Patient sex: F
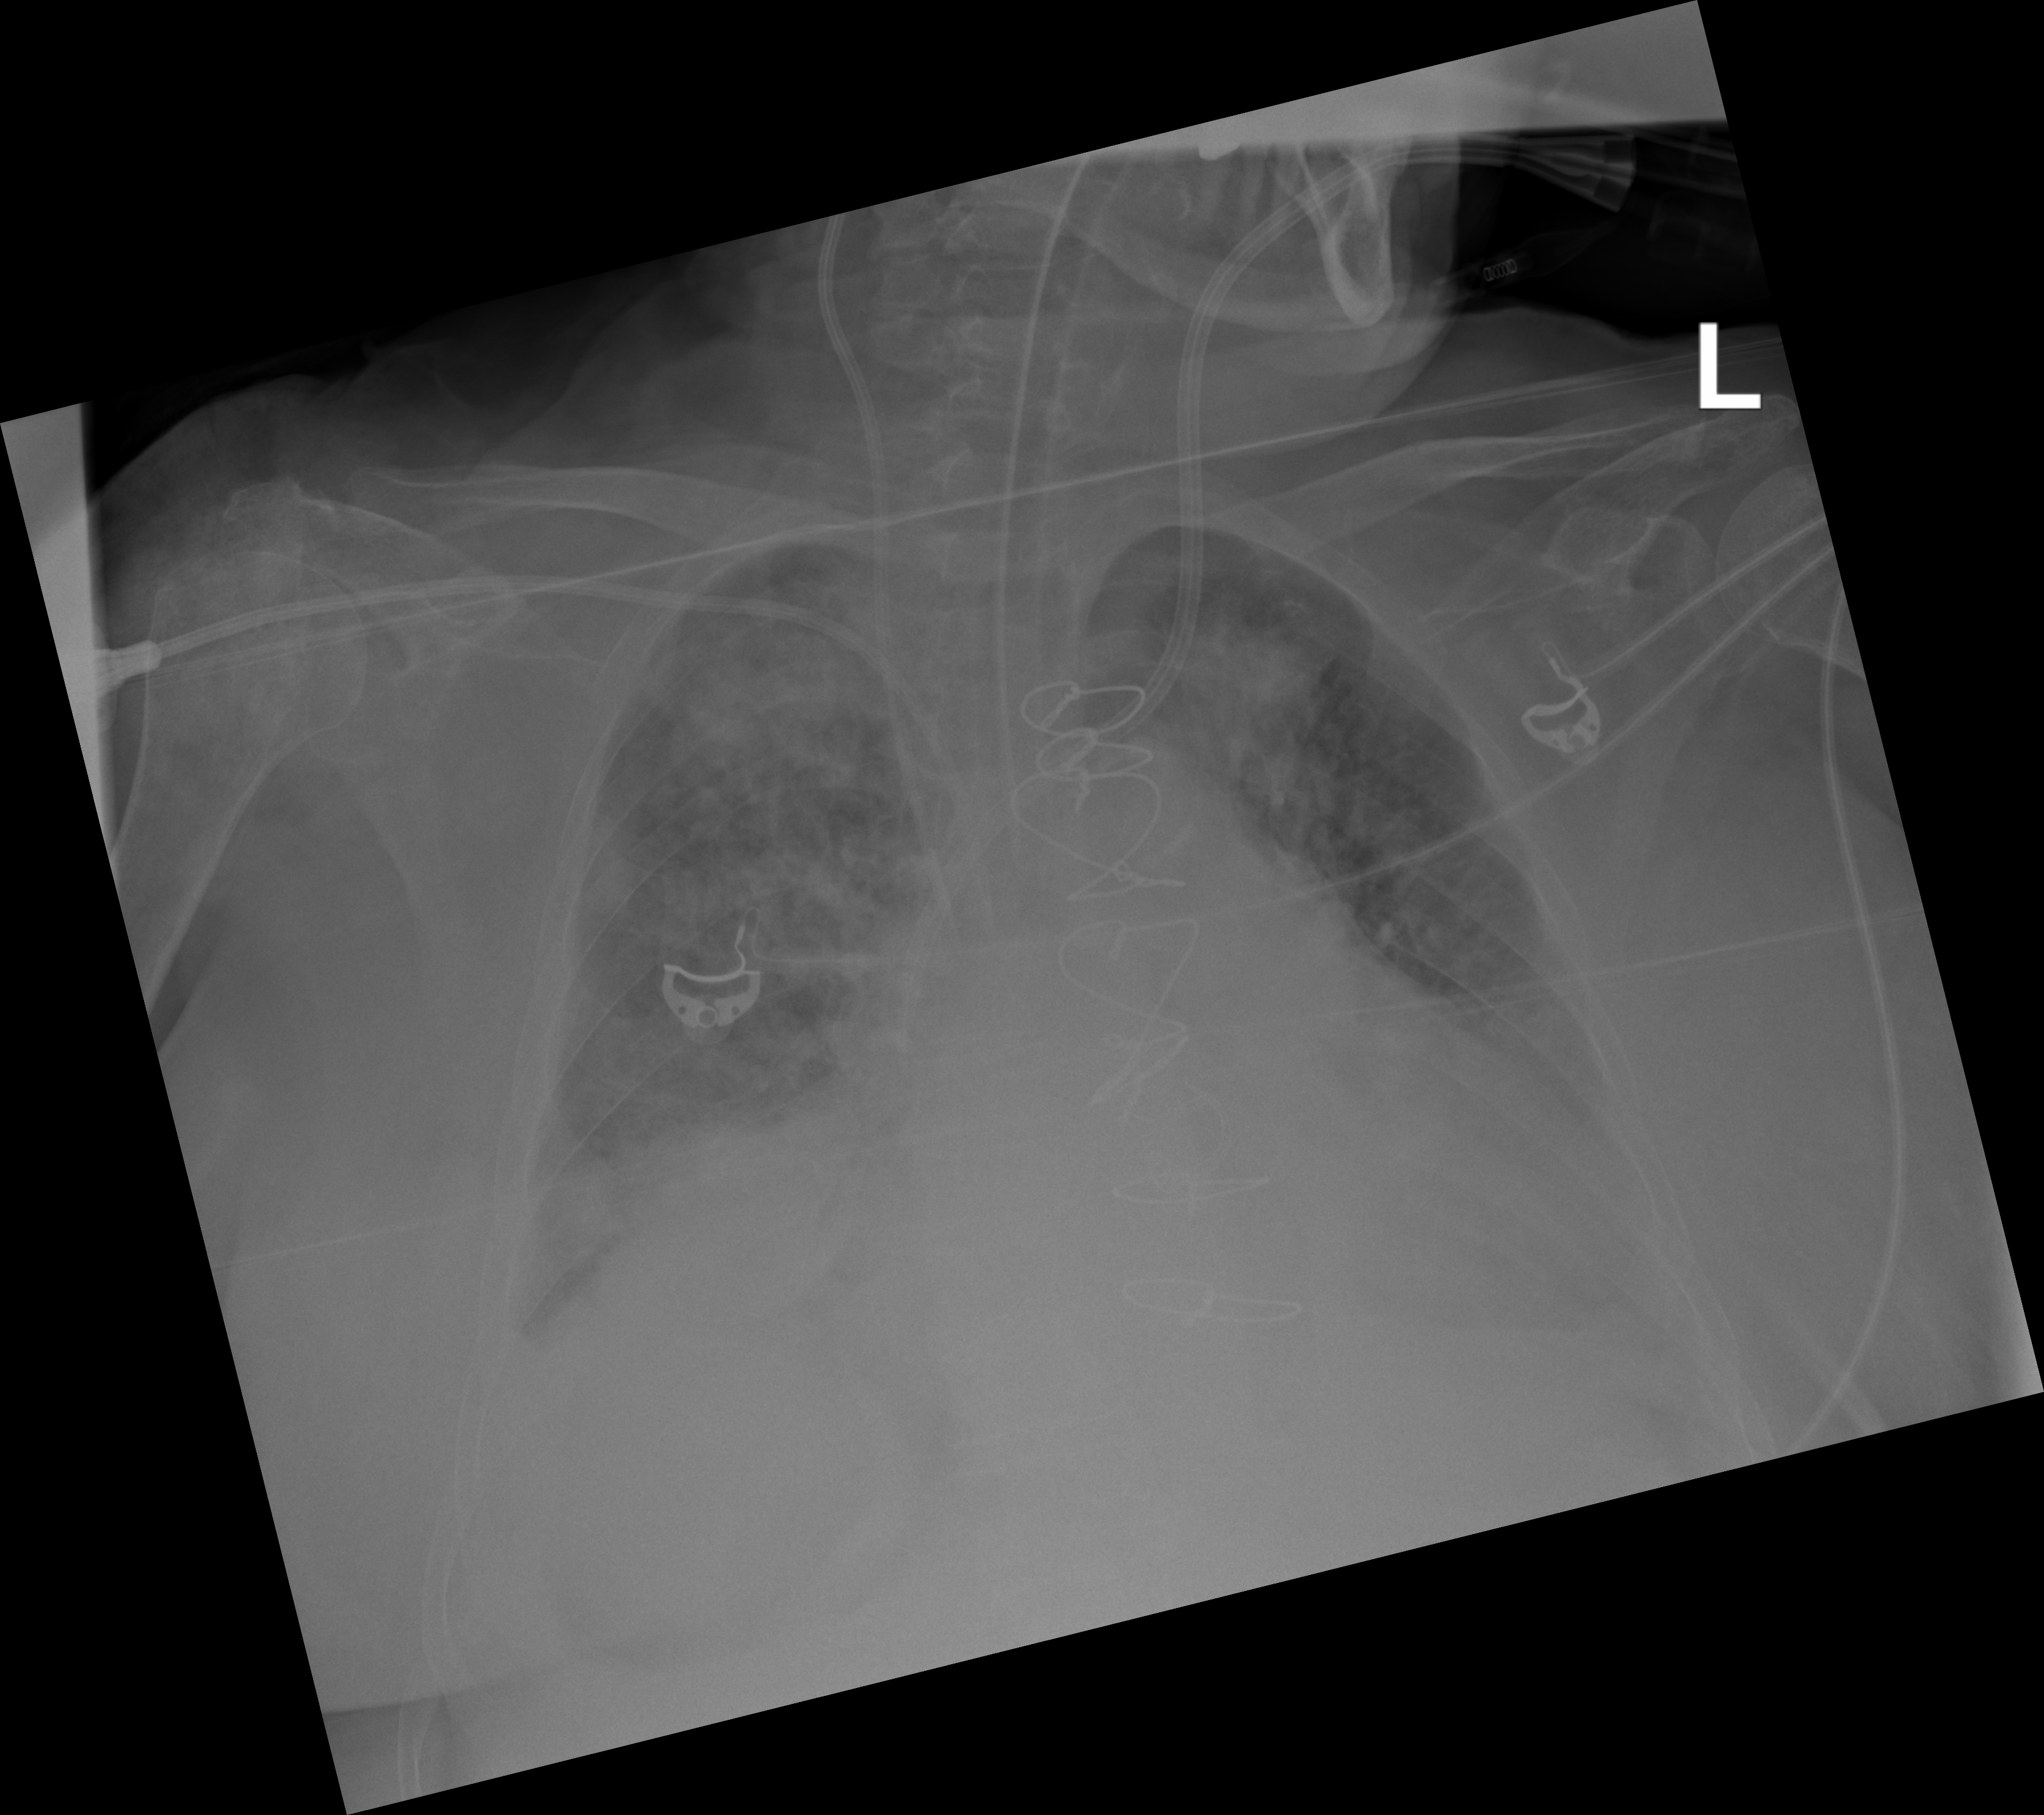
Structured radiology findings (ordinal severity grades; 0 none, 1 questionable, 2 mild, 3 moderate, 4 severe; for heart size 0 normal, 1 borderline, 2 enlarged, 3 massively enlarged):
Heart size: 2
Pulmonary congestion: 2
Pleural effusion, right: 3
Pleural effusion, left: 2
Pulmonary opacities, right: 3
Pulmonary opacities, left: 2
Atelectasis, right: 3
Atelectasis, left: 2